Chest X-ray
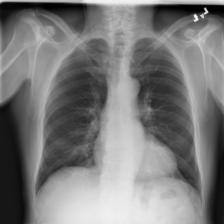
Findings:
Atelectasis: negative
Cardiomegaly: positive
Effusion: negative
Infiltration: negative
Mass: negative
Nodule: negative
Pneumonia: negative
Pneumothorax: negative
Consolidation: negative
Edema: negative
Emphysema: negative
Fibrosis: negative
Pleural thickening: negative
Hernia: negative